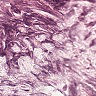
Metastatic tissue present: no